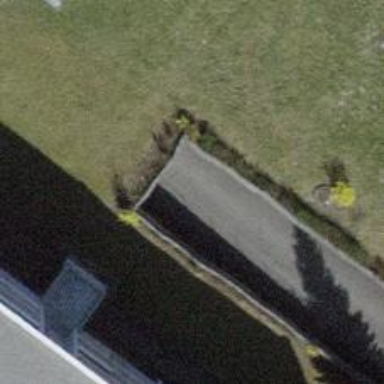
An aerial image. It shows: Parking entrance.